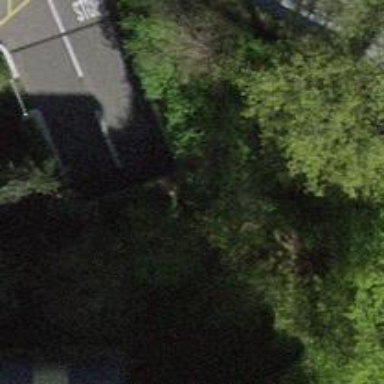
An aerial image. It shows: Driveway tunnel under the road.